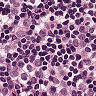
Metastatic tissue present: yes